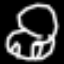
Label: frog